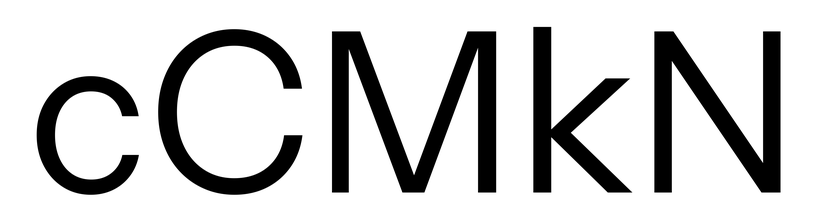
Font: InstrumentSans_Regular